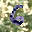
Label: 6